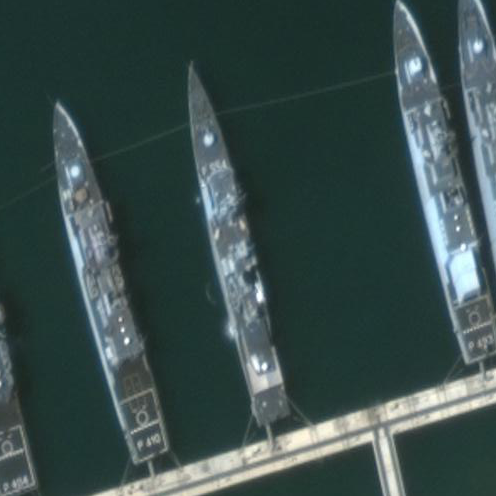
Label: destroyer